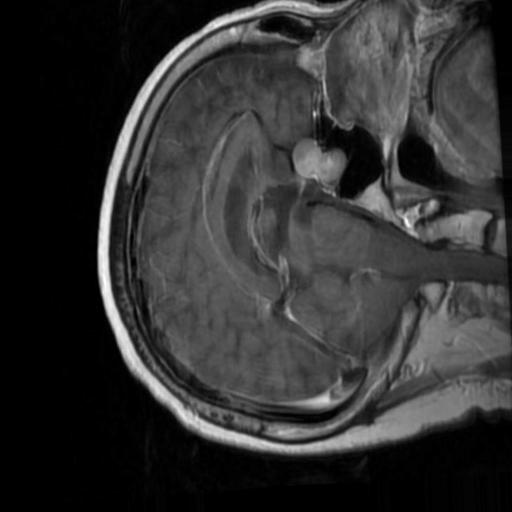
Label: brain_tumor